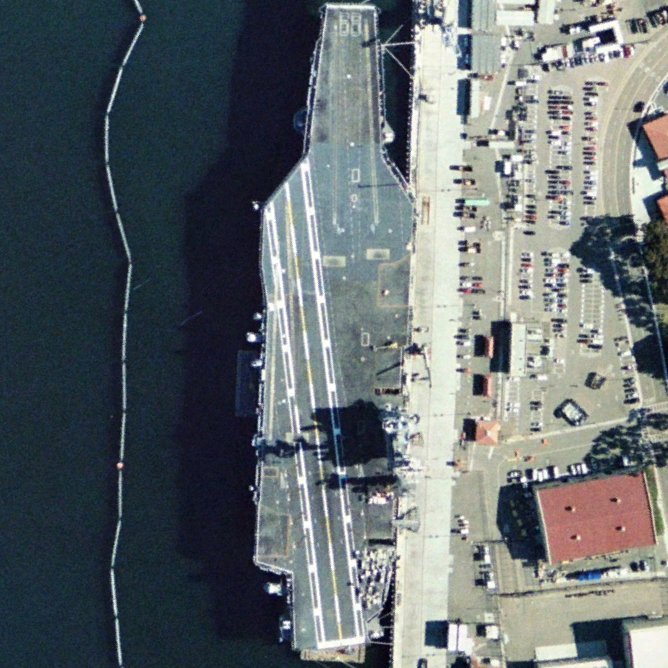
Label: aircraft_carrier